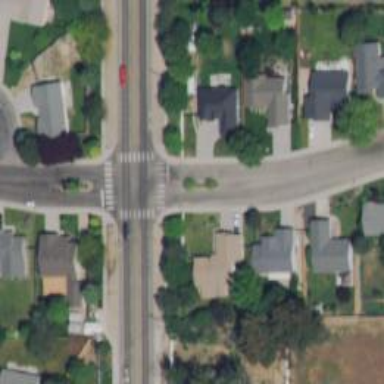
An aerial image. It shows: Marked road crossing.